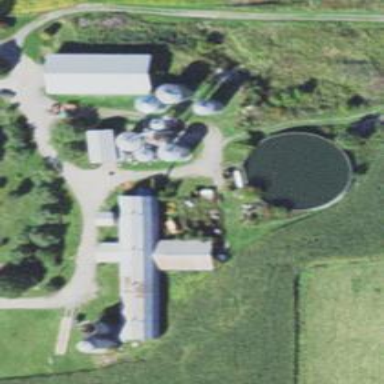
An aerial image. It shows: Storage tank that is man-made.